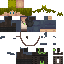
A male human skin with medium skin, wearing brown long hair dressed in a blue hoodie and black pants, featuring a closed mouth.